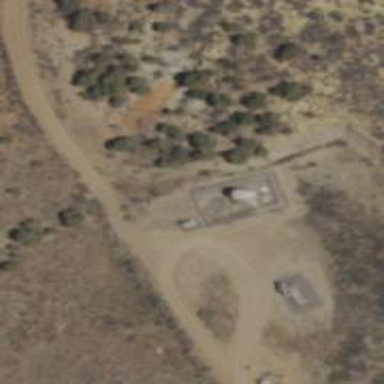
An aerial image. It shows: Storage tank with man-made structure.